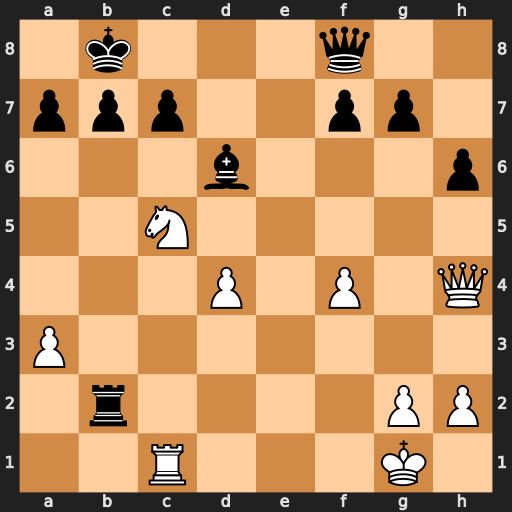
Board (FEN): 1k3q2/ppp2pp1/3b3p/2N5/3P1P1Q/P7/1r4PP/2R3K1
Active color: w
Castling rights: -
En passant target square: -
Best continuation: Nd7+ Ka8 Nxf8